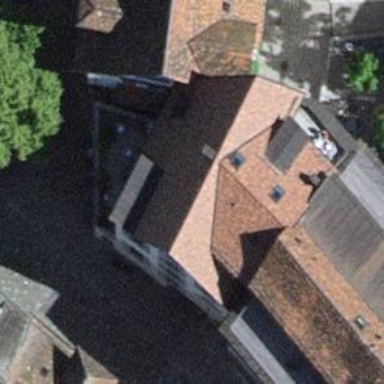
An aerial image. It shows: Cafe.